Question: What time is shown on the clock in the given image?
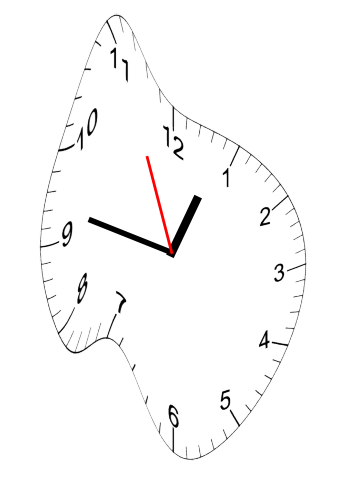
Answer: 12:46:56